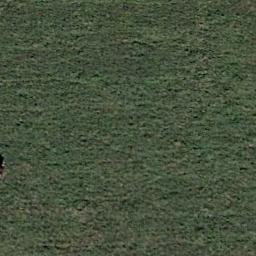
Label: meadow